Interaction volume radius: 10 \u00c5
Interaction volume height: 20 \u00c5
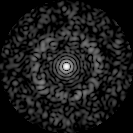
Disorder parameter: 0.8393